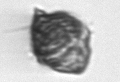
Label: Kryptoperidinium_triquetrum